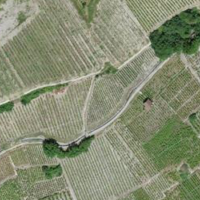
EUNIS habitat code: 40
Species observed at this site:
Berberis vulgaris
Acer campestre